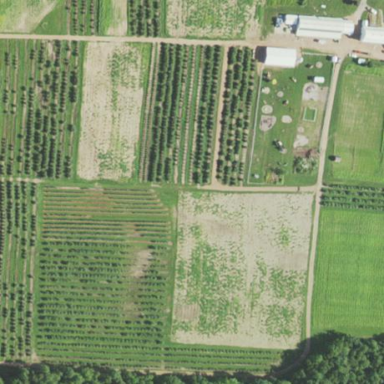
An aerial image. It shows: Orchard.